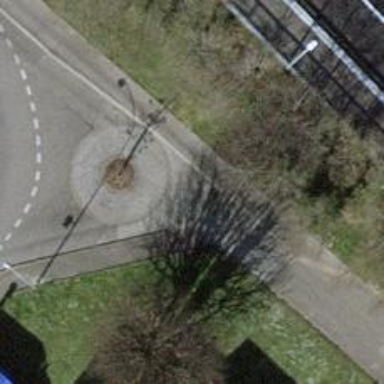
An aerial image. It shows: Bollard.